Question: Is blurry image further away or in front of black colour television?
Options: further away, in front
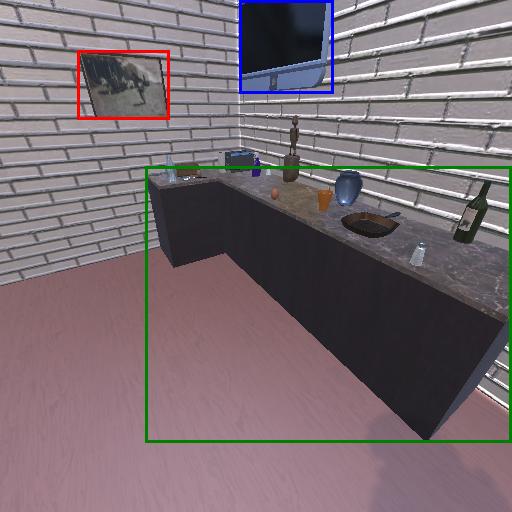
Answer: further away